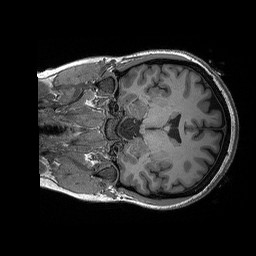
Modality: T1w
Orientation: coronal
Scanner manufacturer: siemens
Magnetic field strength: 3 T
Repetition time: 2.3 s
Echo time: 0.00298 s